Question: I am learning PHP and MySQL and in doing so I am trying to do a little database driven website. I am tinkering with database driven dropdown form lists and so far can display them on the data entry form, can capture the result and insert it into database and now I am trying to recall the selected item, display it on the update/edit form. So far with the below code I can recall the data into update/edit form on a dropdown list however I want to narrow the selectable items down to just the unique roles.
My code is:
'''
<?php
include $_SERVER['DOCUMENT_ROOT']."/connections/connectdb.php";
$role_query = "SELECT fer_users.id fer_roles_id, fer_roles.description
"
. "FROM fer_users
"
. "JOIN fer_roles
"
. "WHERE fer_users.fer_roles_id=fer_roles.id";
$role_result = mysqli_query($connection, $role_query);
?>
<select name="update_role">
<?php
while ($role_row = mysqli_fetch_assoc($role_result)) {
$role_id=$role_row["fer_roles_id"];
$role_description=$role_row["description"];
$selected = ($role_row['fer_roles_id'] == $id);
echo "<option value="$role_id" ".($selected ? " selected="selected"":"").">$role_description</option>";
}
?>
</select>
'''
The result of the SQL query is as follows:
'''
id | role
-----------------
8 | Administrator
16 | Administrator
9 | User
14 | User
15 | User
'''
And my drop down list renders as follows:

As noted above I need the list in the picture to just show Administrator and User.
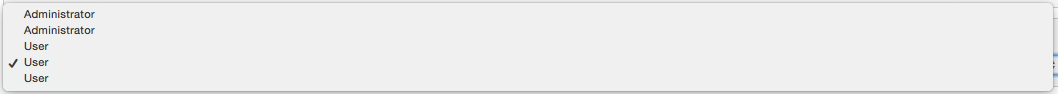
Answer: Just run two queries.
'''
<?php
include $_SERVER['DOCUMENT_ROOT']."/connections/connectdb.php";
$role_query = "SELECT fer_roles.id, fer_roles.description
"
. "FROM fer_roles
"
. "WHERE 1";
$role_result = mysqli_query($connection, $role_query);
$role_query2 = "SELECT fer_users.id, fer_users.fer_roles_id
"
. "FROM fer_users
"
. "WHERE id = '".mysql_real_escape_string($_GET['id'])."'"; //this assumes you're passing the user as a GET variable
$role_result2 = mysqli_query($connection, $role_query2);
$role_row2 = mysqli_fetch_assoc($role_result2);
?>
<select name="update_role">
<?php
while ($role_row = mysqli_fetch_assoc($role_result)) { ?>
<option value="<?php echo $role_row['id'];?>" <?php if($role_row['id'] == $role_row2['fer_roles_id']){ echo 'selected="selected"';}?>><?php echo $role_row['description'];?></option>";
}
?>
</select>
'''
May not be the most elegant answer but it should get the job done :)
Edit: the above is if you're trying to update one specific user. If you want a list of all users and their roles this would do it:
'''
<?php
include $_SERVER['DOCUMENT_ROOT']."/connections/connectdb.php";
$role_query = "SELECT fer_roles.id, fer_roles.description
"
. "FROM fer_roles
"
. "WHERE 1";
$role_result = mysqli_query($connection, $role_query);
$role_query2 = "SELECT fer_users.id, fer_users.fer_roles_id
"
. "FROM fer_users
"
. "WHERE 1"; //this assumes you're looking up a specific user
$role_result2 = mysqli_query($connection, $role_query2);
while($role_row2 = mysqli_fetch_assoc($role_result2)){
?>
<select name="update_role">
<?php
while ($role_row = mysqli_fetch_assoc($role_result)) { ?>
<option value="<?php echo $role_row['id'];?>" <?php if($role_row['id'] == $role_row2['fer_roles_id']){ echo 'selected="selected"';}?>><?php echo $role_row['description'];?></option>";
}
?>
</select>
<?php
} ?>
'''